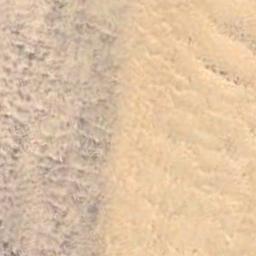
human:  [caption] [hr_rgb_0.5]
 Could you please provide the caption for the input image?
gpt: The desert is yellow and dark yellow on one side .

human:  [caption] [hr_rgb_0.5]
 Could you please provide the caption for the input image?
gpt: The desert is with half of white sand and half of yellow sand .

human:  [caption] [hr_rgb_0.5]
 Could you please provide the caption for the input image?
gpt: There are many lines in the desert .

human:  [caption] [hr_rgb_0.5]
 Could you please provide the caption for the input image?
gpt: The desert has yellow sand and gray sand .

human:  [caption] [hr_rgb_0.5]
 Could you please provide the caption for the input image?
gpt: A desert covered by sand and some bare land .